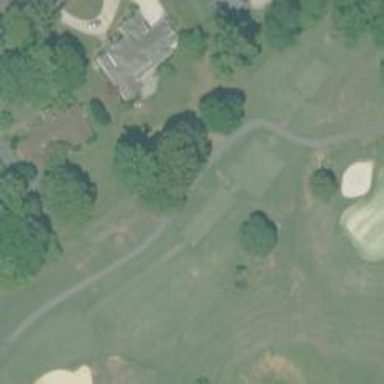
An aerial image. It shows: Path for both roads and golfers.